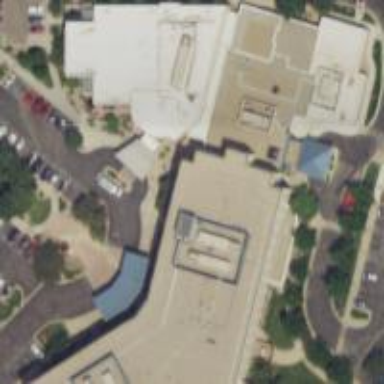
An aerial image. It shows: Hospital building.